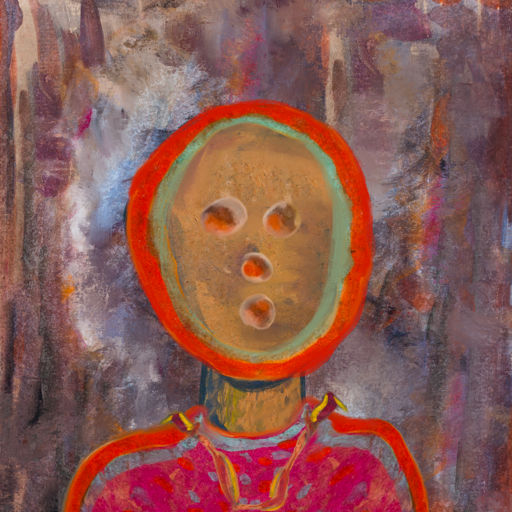
Background: Hypocrite, Head And Neck Front: In_The_Sun, Face Front: Rupkatha, Bust: Sisters, Hair Front: Sisters, Head Accessory: Blank, Second Necklace: Gypsy_Mother_1, Necklace: Blank, Baby: Blank